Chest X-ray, AP view. Patient: 65 years old, sex F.
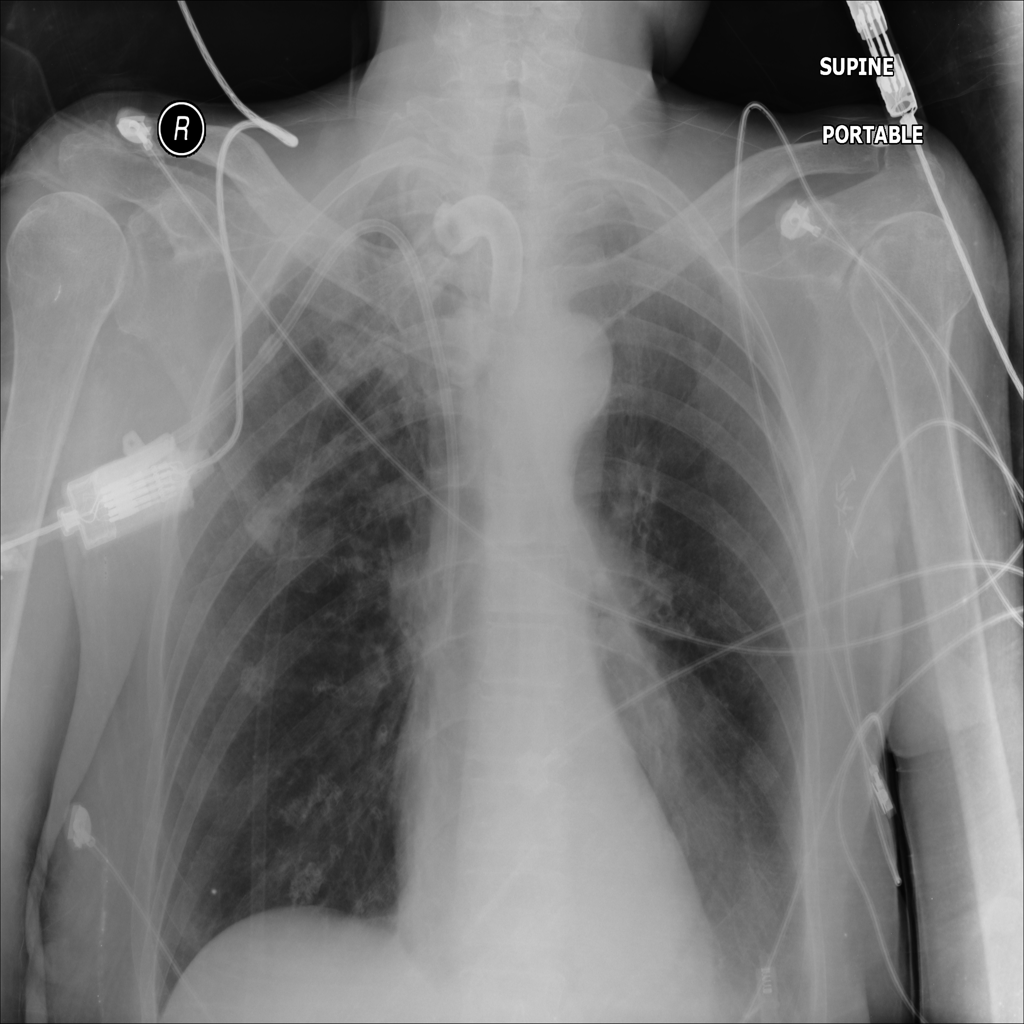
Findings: No Finding